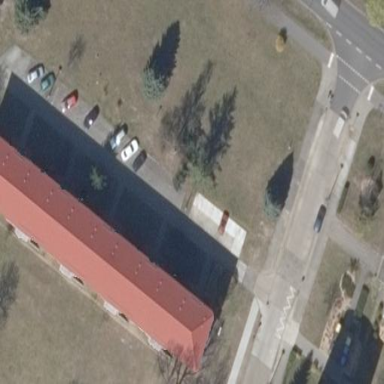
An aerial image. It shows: Building with hipped roof made of roof tiles.